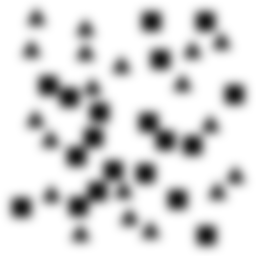
Squares: 19
Triangles: 19
Stars: 0
Total shapes: 38